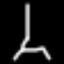
Label: The Eiffel Tower